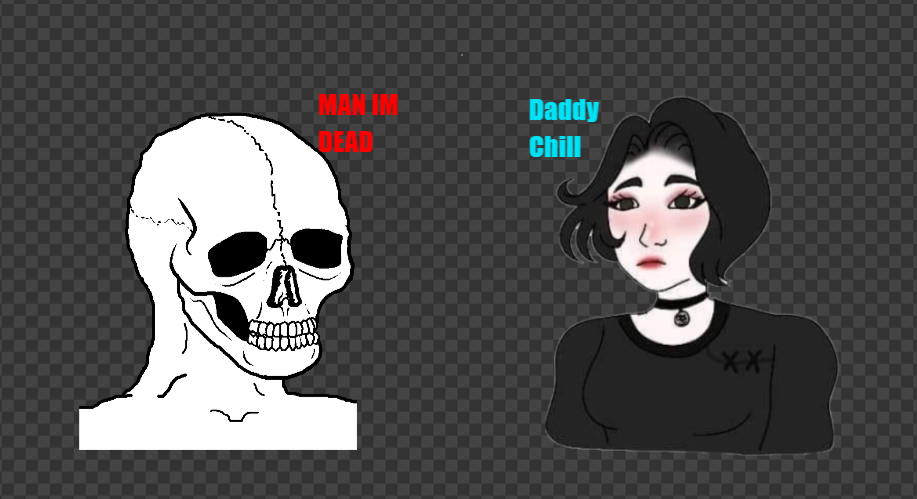
Label: 5_Wojak_with_Background